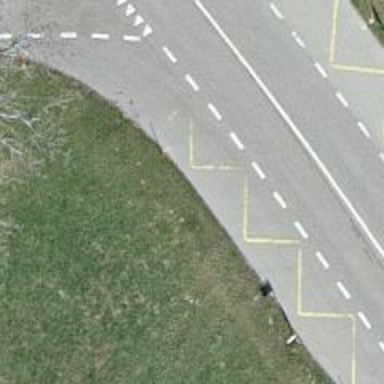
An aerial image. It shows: Bus stop along the road.